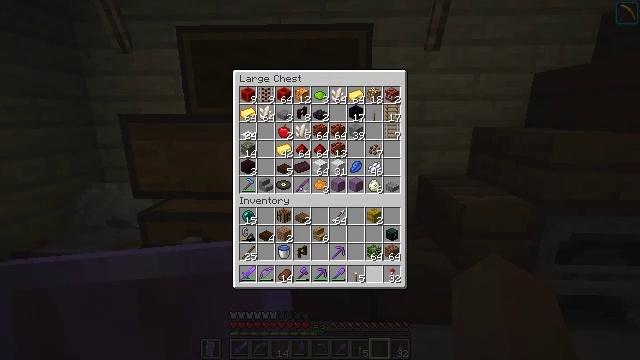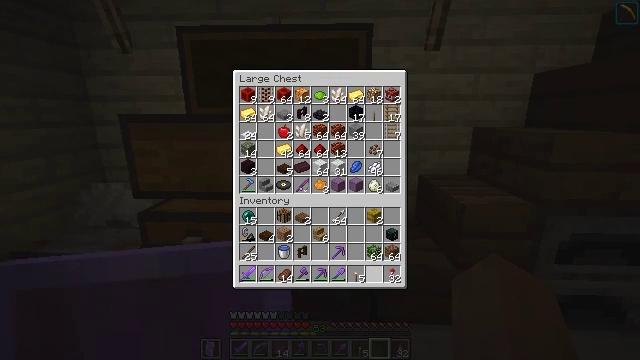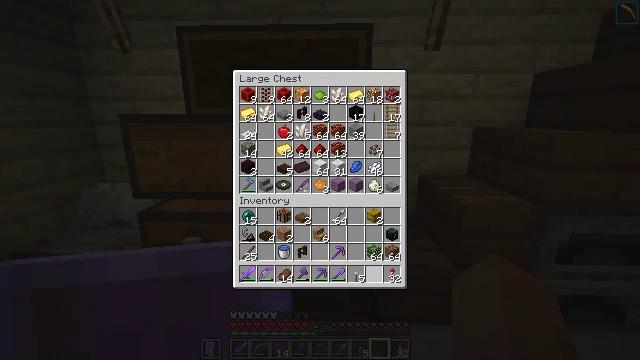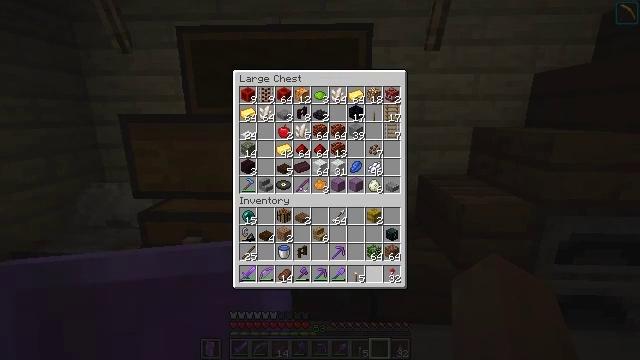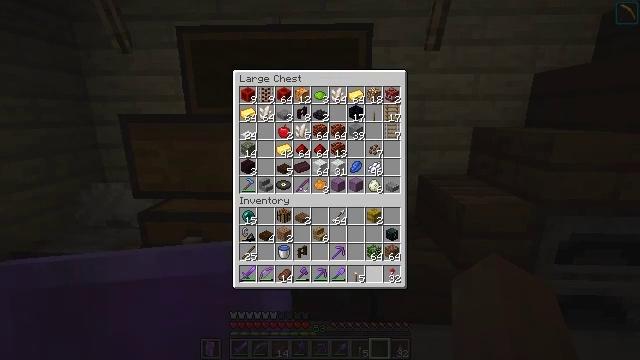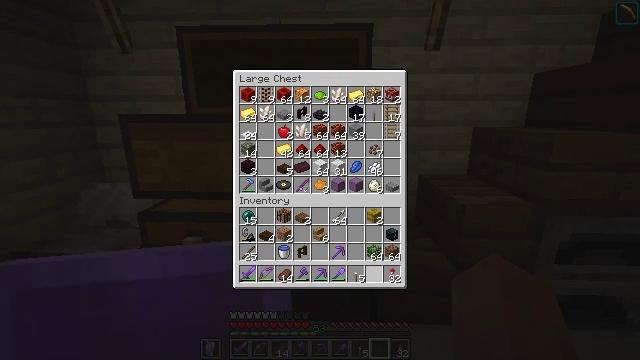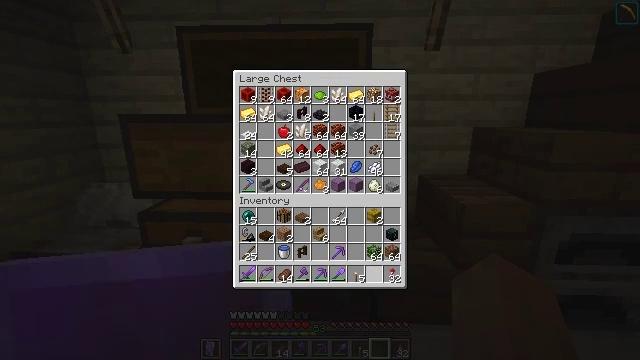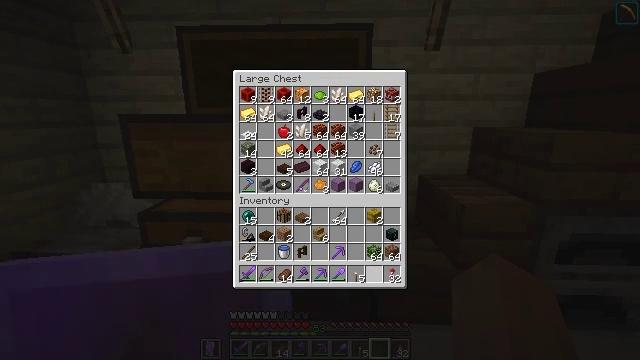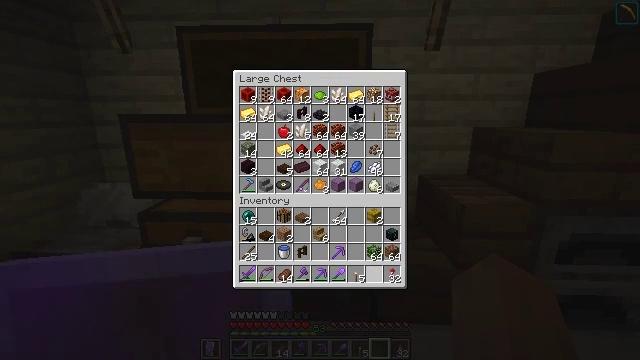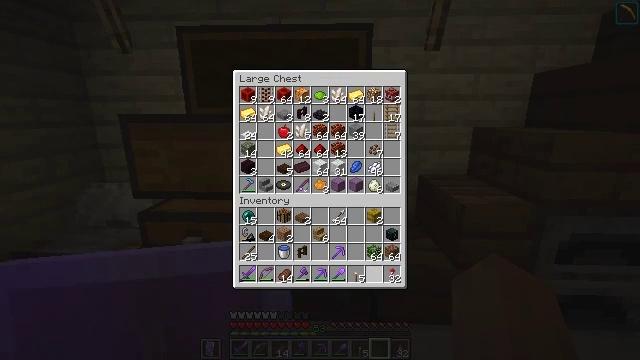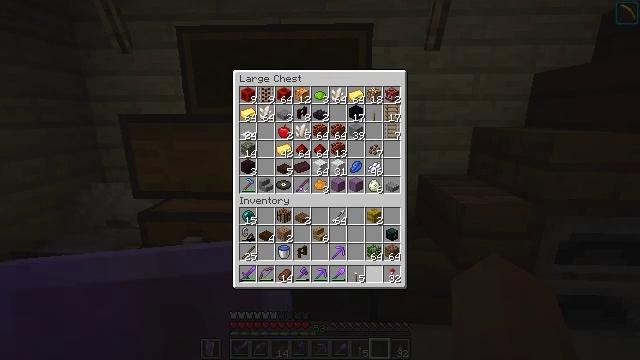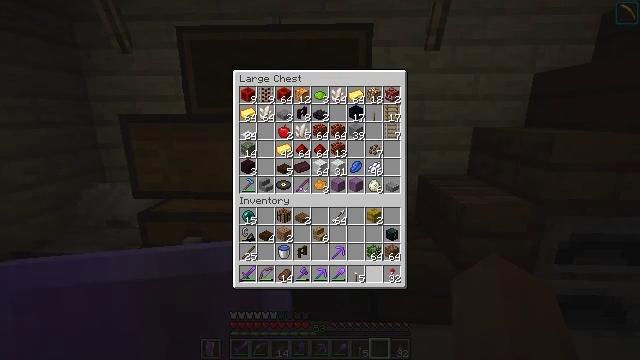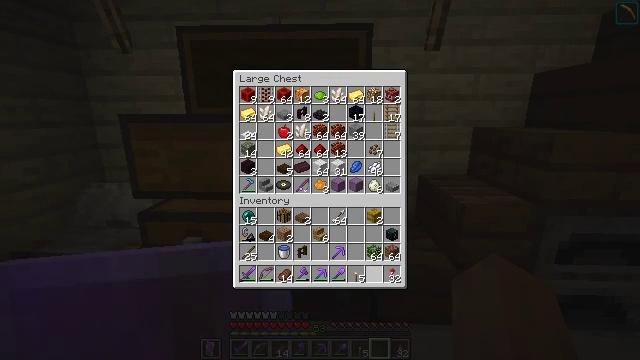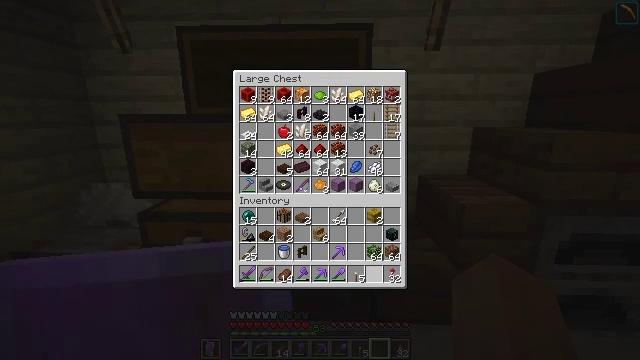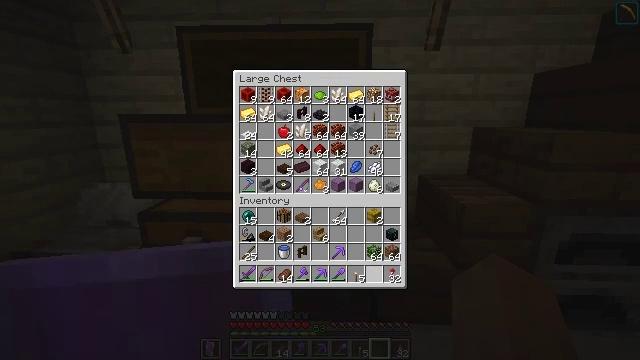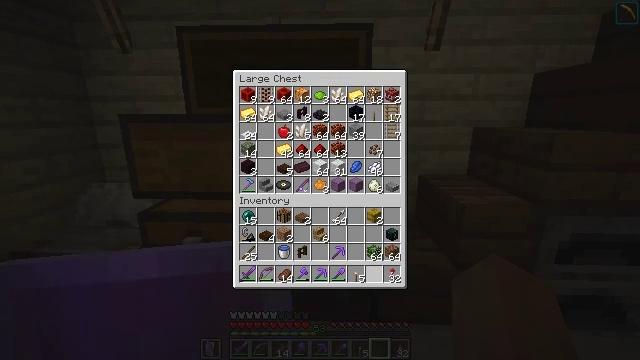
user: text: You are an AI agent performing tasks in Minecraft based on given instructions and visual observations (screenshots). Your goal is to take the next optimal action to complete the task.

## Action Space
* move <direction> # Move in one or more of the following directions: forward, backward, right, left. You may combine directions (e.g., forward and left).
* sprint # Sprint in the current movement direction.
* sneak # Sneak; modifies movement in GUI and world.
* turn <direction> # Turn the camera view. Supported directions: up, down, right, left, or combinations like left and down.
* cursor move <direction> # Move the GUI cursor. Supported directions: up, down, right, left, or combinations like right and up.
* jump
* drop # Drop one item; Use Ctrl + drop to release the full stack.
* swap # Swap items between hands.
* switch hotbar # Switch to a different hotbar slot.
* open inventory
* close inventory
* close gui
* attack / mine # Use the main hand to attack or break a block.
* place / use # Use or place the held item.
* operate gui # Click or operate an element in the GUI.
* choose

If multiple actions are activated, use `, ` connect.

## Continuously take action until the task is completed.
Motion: motion action
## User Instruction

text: Left click to mine the brown shulker box.
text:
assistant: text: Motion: no_op
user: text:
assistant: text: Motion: no_op
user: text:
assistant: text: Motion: no_op
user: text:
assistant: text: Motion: no_op
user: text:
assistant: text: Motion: no_op
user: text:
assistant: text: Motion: no_op
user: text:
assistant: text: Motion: no_op
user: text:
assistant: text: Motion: no_op
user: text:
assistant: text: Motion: no_op
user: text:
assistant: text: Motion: no_op
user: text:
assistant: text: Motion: no_op
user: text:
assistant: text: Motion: no_op
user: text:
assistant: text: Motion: no_op
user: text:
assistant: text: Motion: no_op
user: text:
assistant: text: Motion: no_op
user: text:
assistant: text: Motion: no_op
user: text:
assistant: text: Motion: no_op
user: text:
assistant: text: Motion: no_op
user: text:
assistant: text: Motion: no_op
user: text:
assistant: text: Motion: no_op
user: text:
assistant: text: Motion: no_op
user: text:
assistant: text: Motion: no_op
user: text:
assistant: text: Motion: no_op
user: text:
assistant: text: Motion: no_op
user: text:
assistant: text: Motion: no_op
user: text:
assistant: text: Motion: no_op
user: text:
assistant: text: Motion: no_op
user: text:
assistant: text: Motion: no_op
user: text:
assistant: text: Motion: no_op
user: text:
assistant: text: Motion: no_op